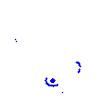
Particle: electron